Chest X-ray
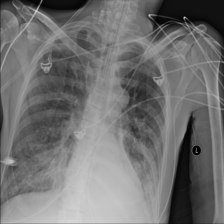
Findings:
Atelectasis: positive
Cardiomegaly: negative
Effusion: negative
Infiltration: positive
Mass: negative
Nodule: negative
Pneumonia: negative
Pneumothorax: negative
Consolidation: positive
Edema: negative
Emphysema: negative
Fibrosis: negative
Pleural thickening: negative
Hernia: negative